Question:
The above picture is what I mean.
I think the code should be something like:
'''
<% @days_from_this_week.each do |day| %>
<%= day.name %>
<!--e.g. Monday-->
<% day.sessions do |session| %>
<% @session_categories.each do |category| %>
<!--categories means the Sesion1/2/3/4 category
A day's sessionX could be empty, so we have to determine wheather a session matches its cateogry,
and then display it in the table
-->
<% if session.category == category %>
<%= session.content %>
<% end %>
<% end %>
<% end %>
<% end %>
'''
But how to get the 'current week'? And how to get the 'name of a day'? And to navigate through this calendar, 'pre_week' and 'next_week' is also needed.
I found'prev_week' and 'next_week' method, but it seems like return a certain day after a week, which is not I need.
A possible solution is <URL>, but I don't know how to use it.
UPDATE:
I found a workable solution, but still looking for better code:
'''
<!-- @date = params[:date] ? Date.parse(params[:date]) : Date.today
first=@date.at_beginning_of_week
last=@date.at_beginning_of_week + 6
@days= (first..last).to_a-->
<% @days.each do |day| %>
<div>
<%= day %>
</div>
<% end %>
'''
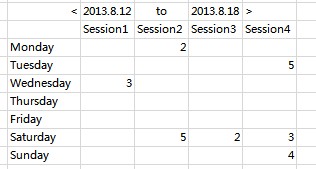
Answer: Try this in your controller where you're setting the '@days_from_this_week'
'''
today = Date.today # Today's date
@days_from_this_week = (today.at_beginning_of_week..today.at_end_of_week).map
'''
To show what this does:
'''
> (today.at_beginning_of_week..today.at_end_of_week).map.each { |day| day }
> [Mon, 12 Aug 2013, Tue, 13 Aug 2013, Wed, 14 Aug 2013, Thu, 15 Aug 2013, Fri, 16 Aug 2013, Sat, 17 Aug 2013, Sun, 18 Aug 2013]
'''
Find all the articles between start date's midnight to next day.
'''
start_time = Time.parse(date.to_s)
end_time = 1.day.since(start_time)
Article.where('published_on >= ? and published_on < ?', start_time, end_time)
'''